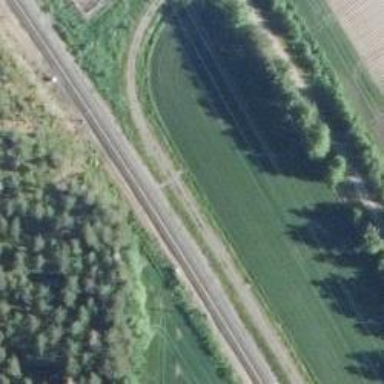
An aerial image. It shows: Railway with continuous electrified contact lines.